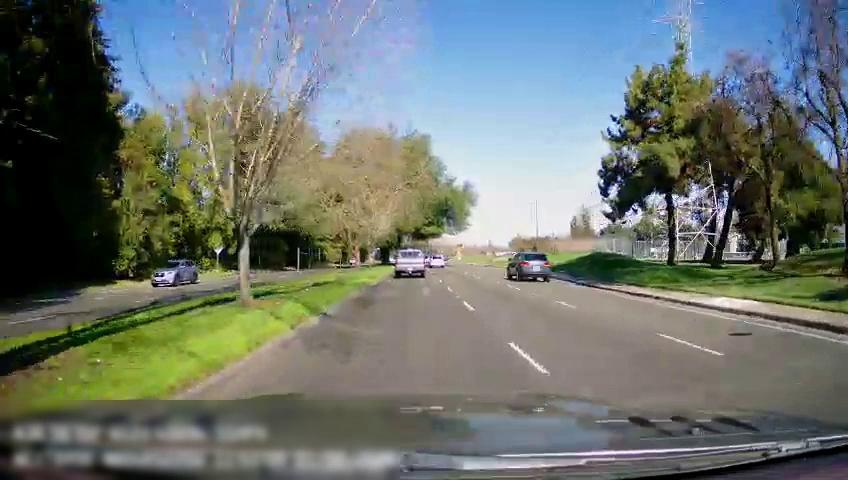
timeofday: Day
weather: Sunny
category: Drivable Space
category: Drivable Space
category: Vehicles | Car
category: Vehicles | Truck
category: Vehicles | Car
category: Vehicles | Car
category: Lanes | Current Lane
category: Lanes | Alternate Lane
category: Lanes | Alternate Lane